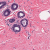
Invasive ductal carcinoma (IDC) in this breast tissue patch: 0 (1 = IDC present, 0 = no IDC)